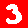
Digit: 3